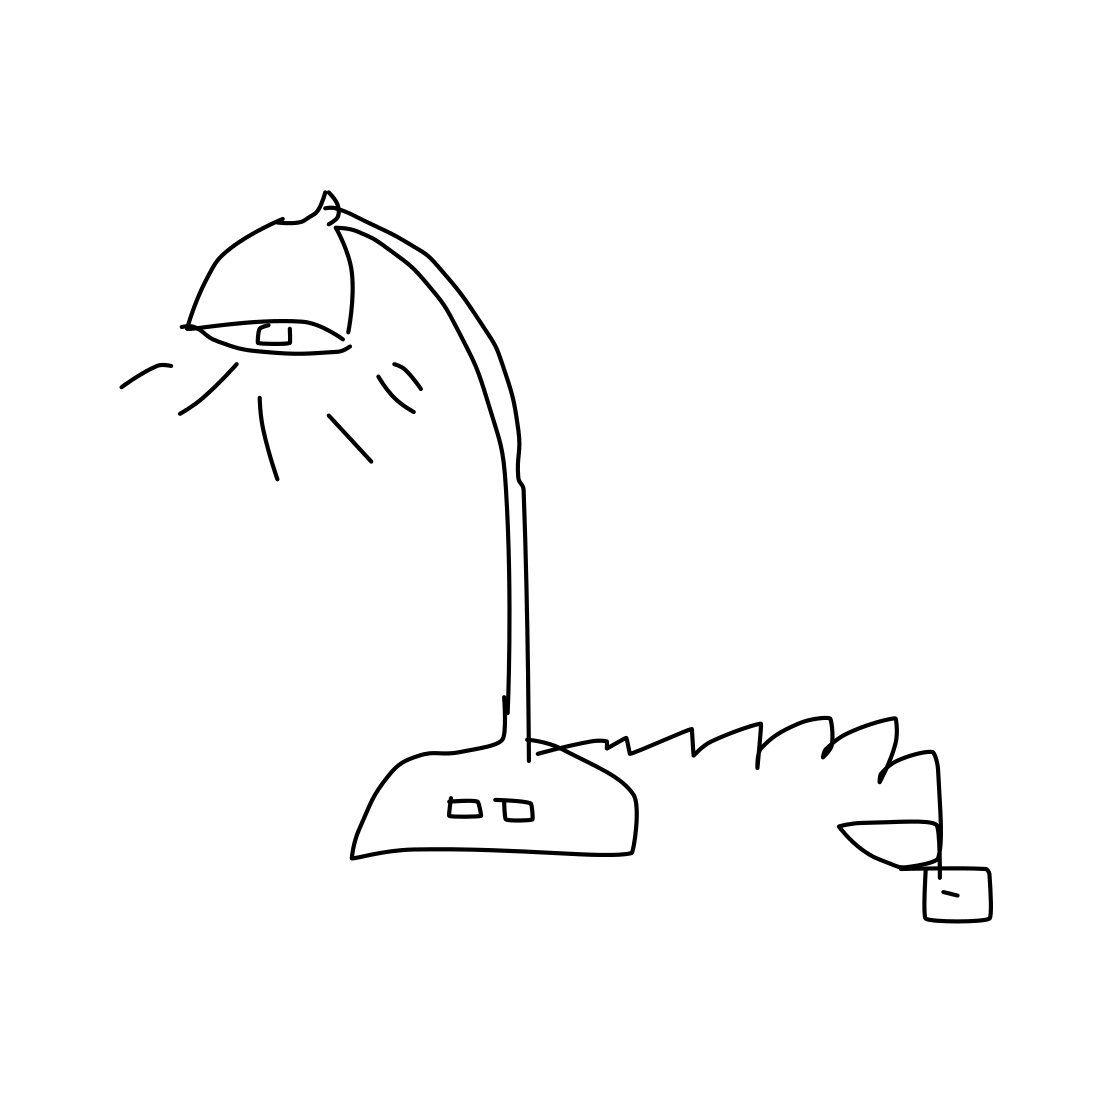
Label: tablelamp